Aerial crown-view tile of a tropical tree (Barro Colorado Island, Panama), acquired 20250414:
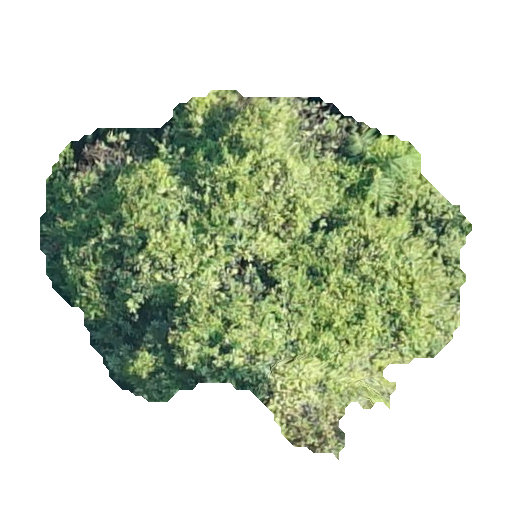
Species: Guazuma ulmifolia
GBIF accepted scientific name: Guazuma ulmifolia
Crown area: 157.92 m²